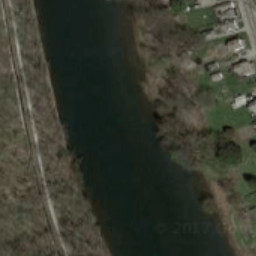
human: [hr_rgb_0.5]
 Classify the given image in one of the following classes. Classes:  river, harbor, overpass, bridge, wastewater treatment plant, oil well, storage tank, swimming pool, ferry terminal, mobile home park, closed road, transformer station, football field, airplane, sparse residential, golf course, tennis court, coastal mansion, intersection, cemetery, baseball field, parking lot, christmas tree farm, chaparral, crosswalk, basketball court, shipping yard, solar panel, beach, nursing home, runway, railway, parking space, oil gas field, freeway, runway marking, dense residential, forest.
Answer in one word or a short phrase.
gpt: river